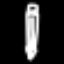
Label: pencil